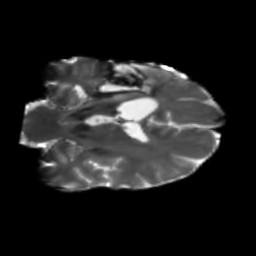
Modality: T2w
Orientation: coronal
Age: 42
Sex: male
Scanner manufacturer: siemens
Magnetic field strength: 3 T
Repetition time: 5.25 s
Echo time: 0.08 s